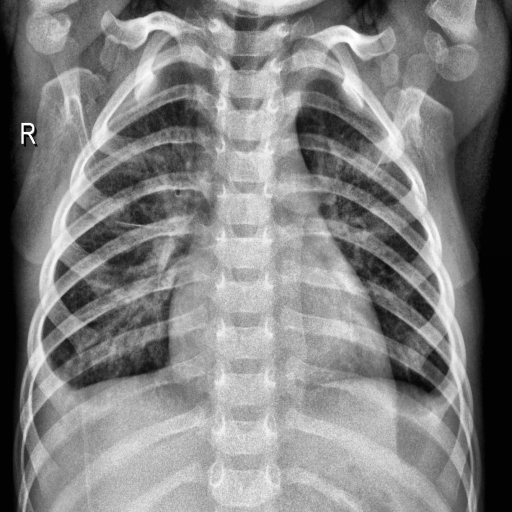
Finding: PNEUMONIA